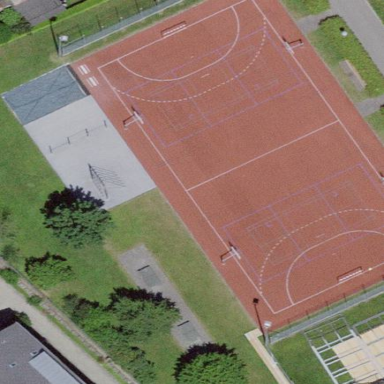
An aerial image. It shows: Multi-sport pitch with tartan surface for leisure activities on land.